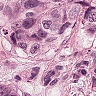
Metastatic tissue present: yes